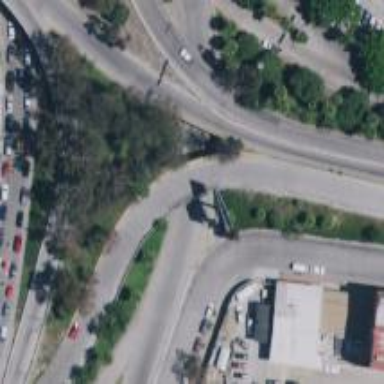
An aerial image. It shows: Secondary link road with bridge.